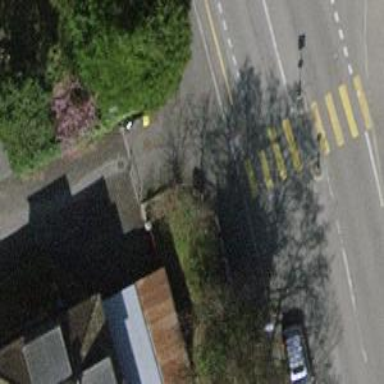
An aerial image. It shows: Pedestrian road.